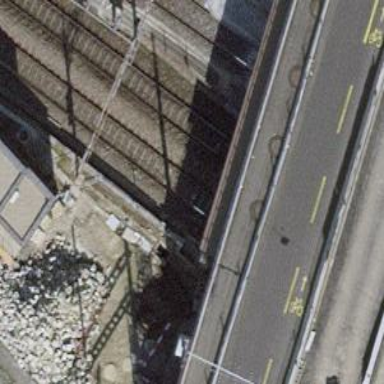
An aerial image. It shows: Road with steps.